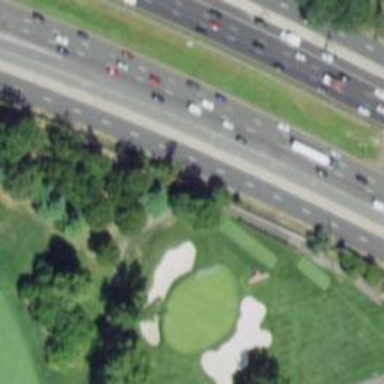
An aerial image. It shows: Path for both road and golf.